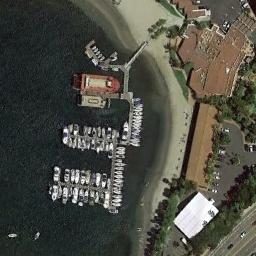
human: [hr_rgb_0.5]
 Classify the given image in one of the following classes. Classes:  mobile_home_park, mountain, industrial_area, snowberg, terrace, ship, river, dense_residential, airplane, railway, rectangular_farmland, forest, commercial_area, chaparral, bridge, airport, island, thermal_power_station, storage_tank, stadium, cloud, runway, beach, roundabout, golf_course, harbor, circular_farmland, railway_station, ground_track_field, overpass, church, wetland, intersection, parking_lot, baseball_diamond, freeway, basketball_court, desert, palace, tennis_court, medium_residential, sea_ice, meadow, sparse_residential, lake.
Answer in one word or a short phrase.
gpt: harbor